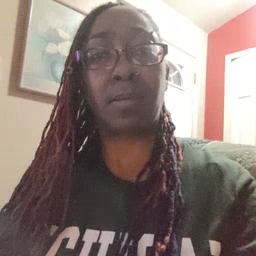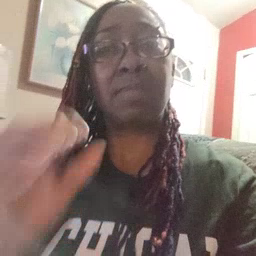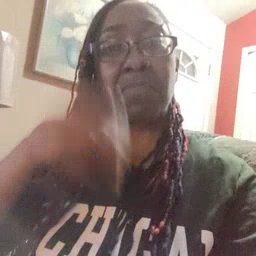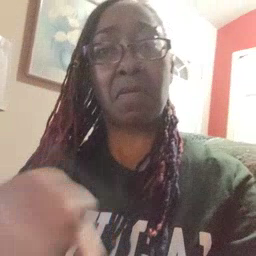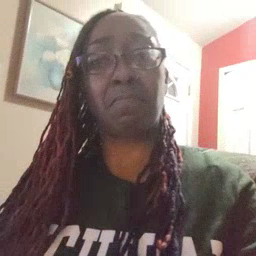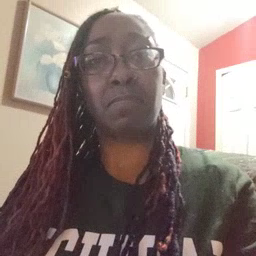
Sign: can